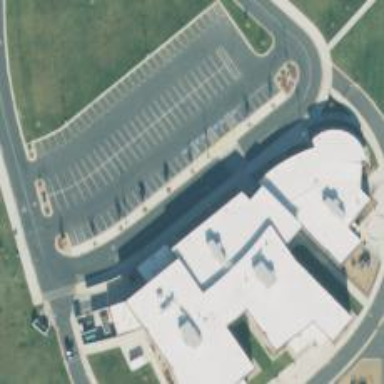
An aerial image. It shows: School building.